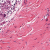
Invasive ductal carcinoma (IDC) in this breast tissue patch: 0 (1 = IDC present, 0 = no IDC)